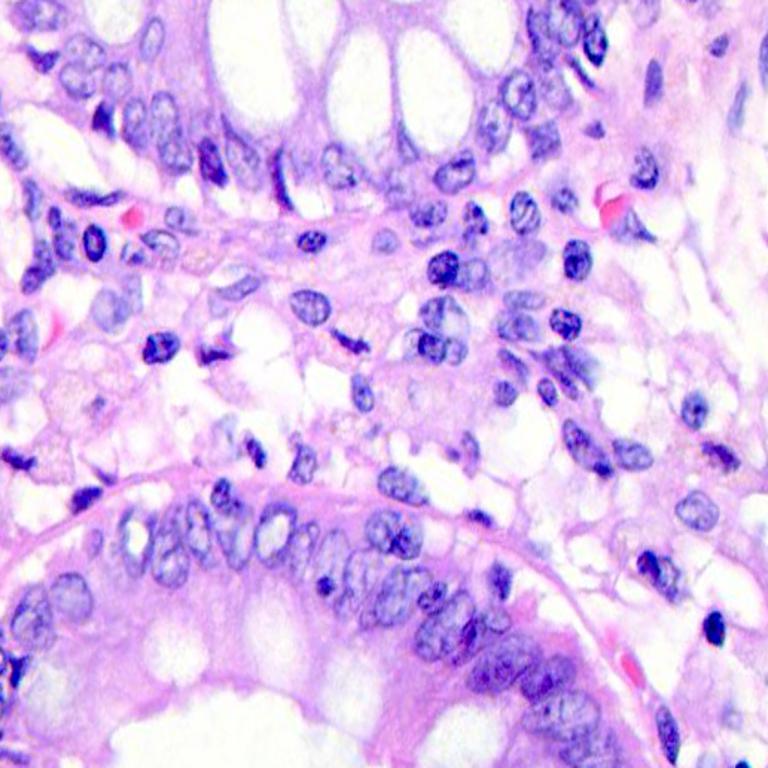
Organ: colon
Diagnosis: benign